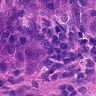
Metastatic tissue present: yes